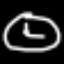
Label: clock